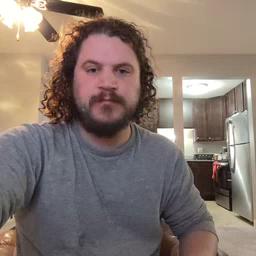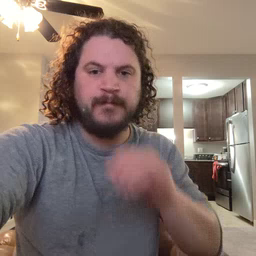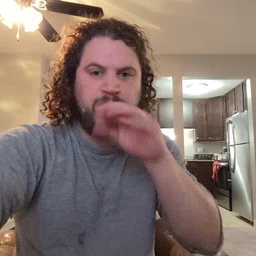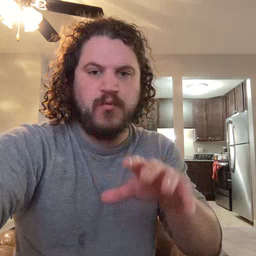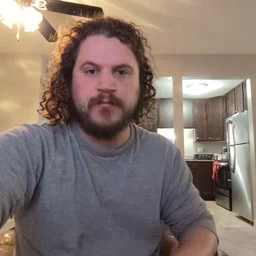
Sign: blow